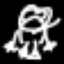
Label: frog